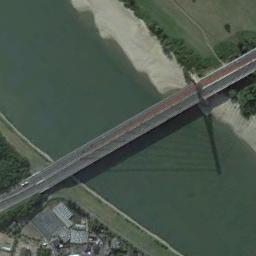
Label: bridge